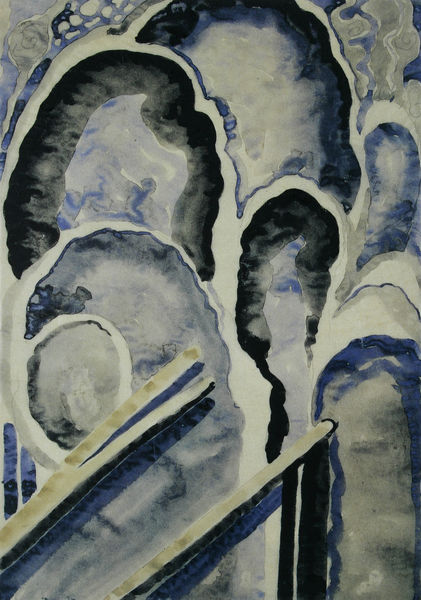
Titel: Blue No. I
Künstler: Georgia O'Keeffe
Standort: New York
Institution: Brooklyn Museum
Schlagwörter: baum, blau, gemälde, schatten, weiß, wolken, aquarell, gelb, grün, grau, köpfe, licht, schwarz, malerei, ornament, öl, rauch, ohren, kreis, rund, ruhe, ecke, umrisse, bogen, moderne, abstrakt, modern, dunst, formen, linien, dampf, geländer, bögen, gewölbe, regenrinne, form, gebogen, strich, kreise, bläulich, kathedrale, organisch, stäbe, muscheln, gelblich, stiche, rundformen, höhlung, muschelförmig, serienhaft, urmisse